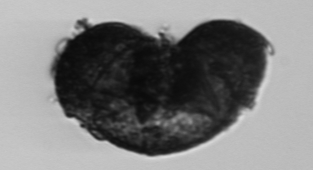
Label: pollen